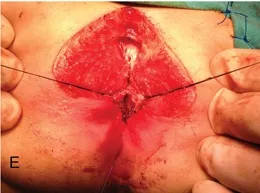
E
) A simple end-to-end circumferential anastomosis with interrupted long-term absorbable sutures.
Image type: medical_photograph (other_medical_photograph)